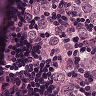
Metastatic tissue present: yes